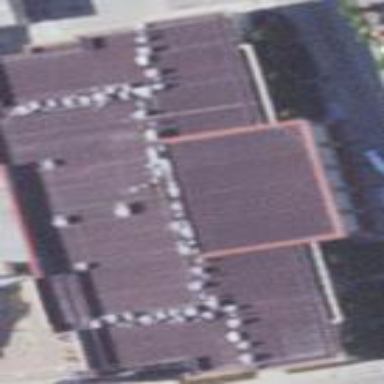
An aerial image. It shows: Cinema building.